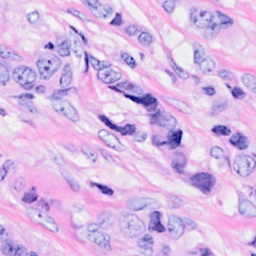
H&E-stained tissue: Breast